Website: home-depot
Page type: customer-info-address
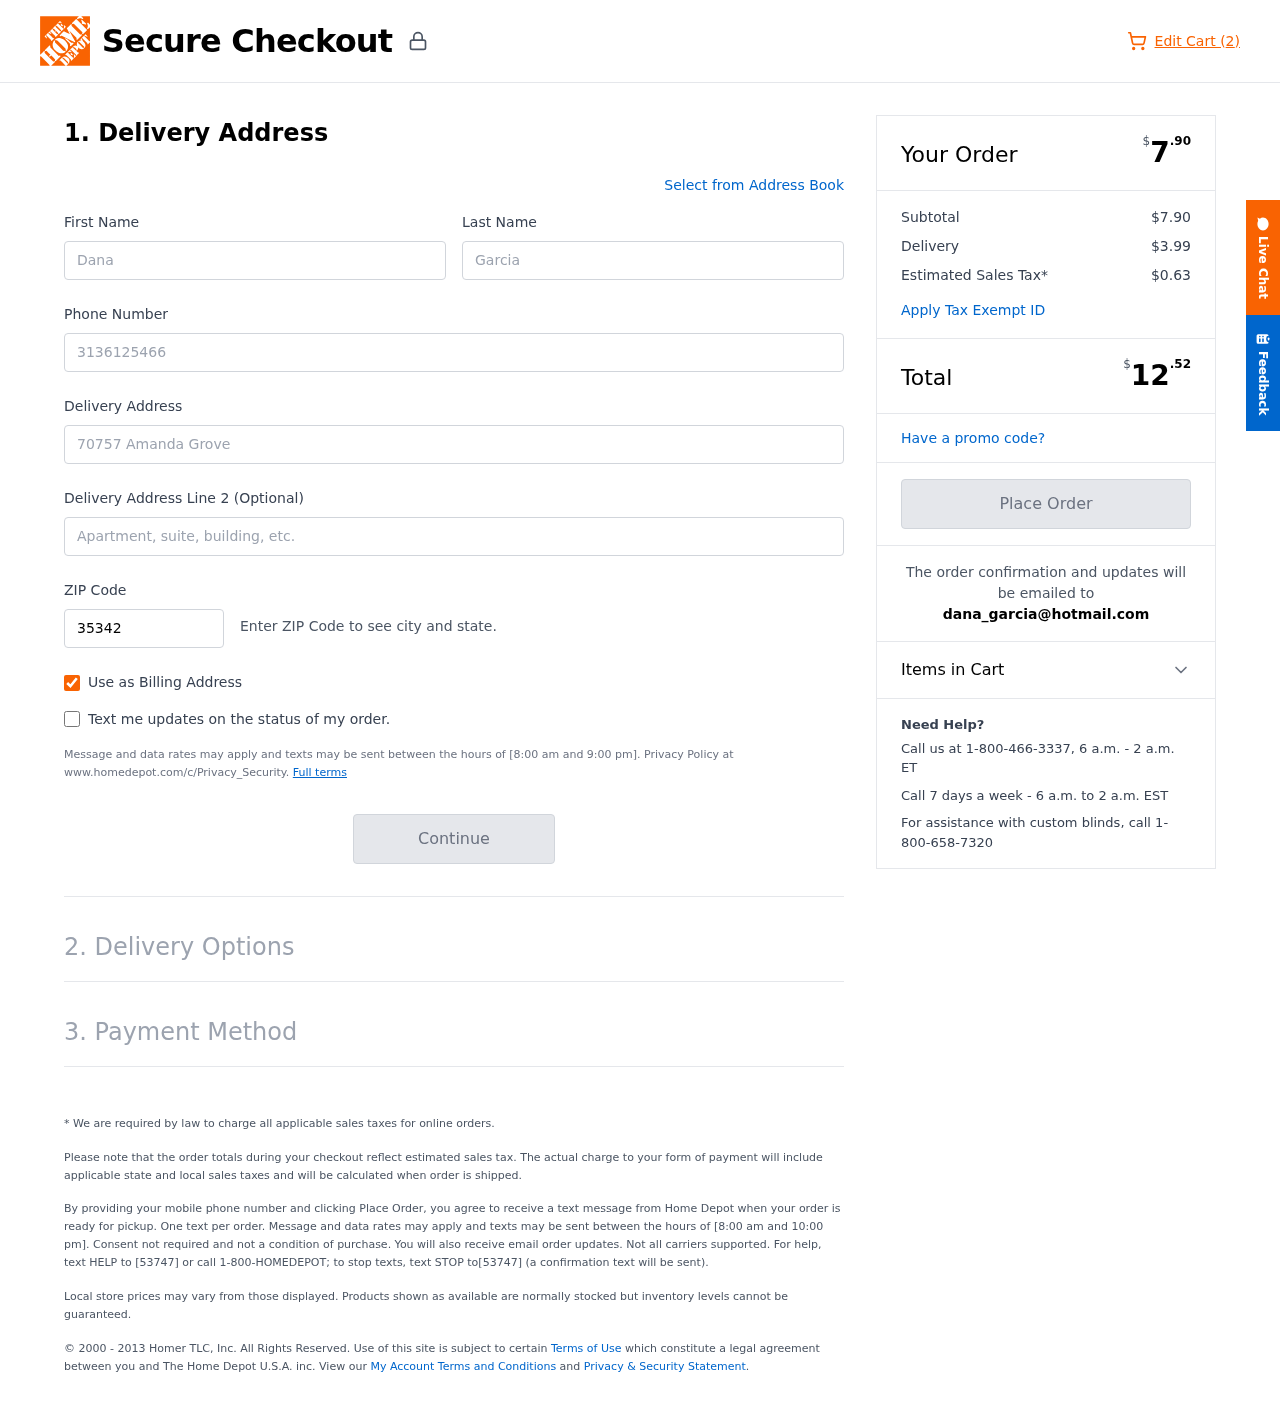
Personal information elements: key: PII_EMAIL
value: dana_garcia@hotmail.com
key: PII_FIRSTNAME
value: Dana
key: PII_LASTNAME
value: Garcia
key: PII_PHONE
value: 3136125466
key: PII_POSTCODE
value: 35342
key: PII_STREET
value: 70757 Amanda Grove
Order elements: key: ORDER_NUM_ITEMS
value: Edit Cart (2)
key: ORDER_SUBTOTAL_HEADER
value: $7.90
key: ORDER_SUBTOTAL
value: $7.90
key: ORDER_SHIPPING_COST
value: $3.99
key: ORDER_TAX
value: $0.63
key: ORDER_TOTAL2
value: $12.52